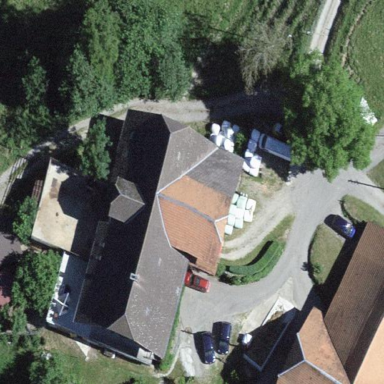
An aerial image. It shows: Farm building.